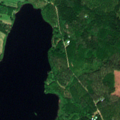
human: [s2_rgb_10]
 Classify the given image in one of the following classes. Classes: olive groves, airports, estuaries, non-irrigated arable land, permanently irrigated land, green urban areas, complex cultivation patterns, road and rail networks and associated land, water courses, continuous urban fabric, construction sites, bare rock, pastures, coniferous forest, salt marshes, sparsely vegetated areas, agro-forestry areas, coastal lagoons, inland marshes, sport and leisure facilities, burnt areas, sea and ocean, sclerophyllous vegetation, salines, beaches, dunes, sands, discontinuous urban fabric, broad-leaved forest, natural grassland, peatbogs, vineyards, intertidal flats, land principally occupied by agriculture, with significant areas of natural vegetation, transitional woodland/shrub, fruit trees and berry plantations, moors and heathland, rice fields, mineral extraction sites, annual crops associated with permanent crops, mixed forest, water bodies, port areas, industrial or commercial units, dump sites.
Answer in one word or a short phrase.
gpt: land principally occupied by agriculture, with significant areas of natural vegetation, broad-leaved forest, mixed forest, water bodies